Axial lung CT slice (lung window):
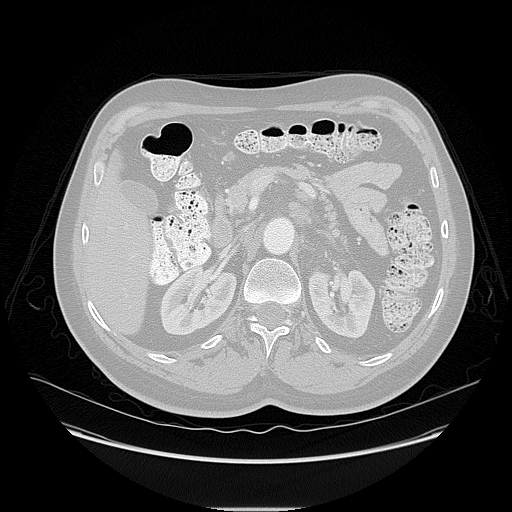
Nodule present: no